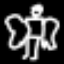
Label: angel